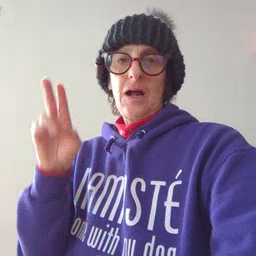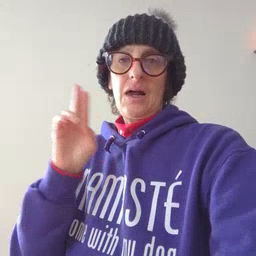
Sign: uncle